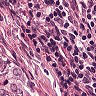
Metastatic tissue present: yes